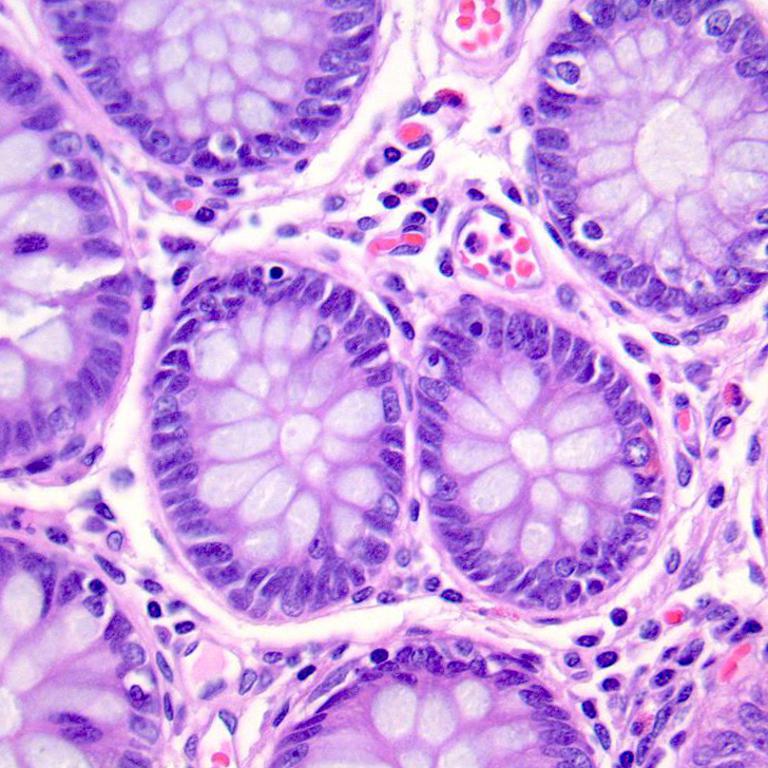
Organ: colon
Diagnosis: benign